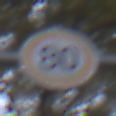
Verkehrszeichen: Geschwindigkeit80
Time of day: MorningAfternoon
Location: Outdoor (Urban)
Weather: Overcast
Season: NotSpecified
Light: Natural